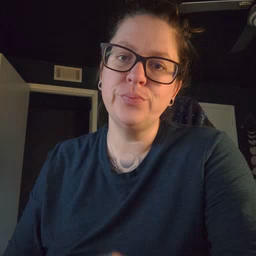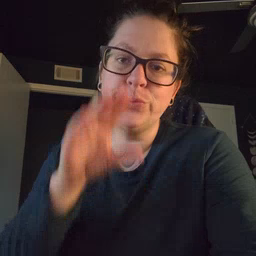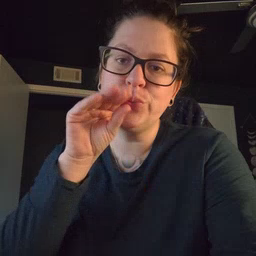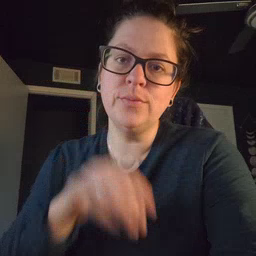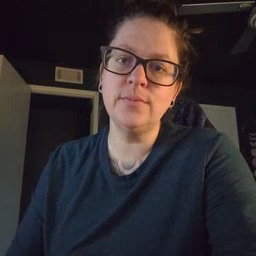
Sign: goose